Question: I have the following table representing products and their attributes/properties. I need to write a query that will get the 'value' of the property named 'Insert Style' for products where the 'First Choice Material' is 'Gold'.

I got this far:
'''
SELECT *
FROM shop_product_properties
WHERE name = 'Insert Size'
AND product_id IN (
SELECT DISTINCT product_id
FROM shop_product_properties
WHERE ((LOWER(name) = 'first choice material'
AND value = 'Aluminium') AND (LOWER(name) = 'insert style' AND value = 'CCGT'))
);
'''
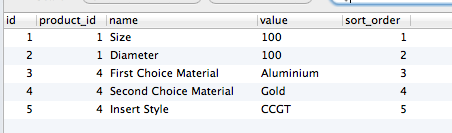
Answer: > I need to write a query that will get all value with name Insert Style
So start with that:
'''
SELECT *
FROM shop_product_properties
WHERE name = 'Insert Style';
'''
> where First Choice Material = Gold AND they have the same product_id
Then introduce a subquery:
'''
SELECT *
FROM shop_product_properties
WHERE name = 'Insert Style'
AND product_id IN (
SELECT DISTINCT product_id
FROM shop_product_properties
WHERE name = 'First Choice Material'
AND value = 'Gold'
);
'''
<URL>